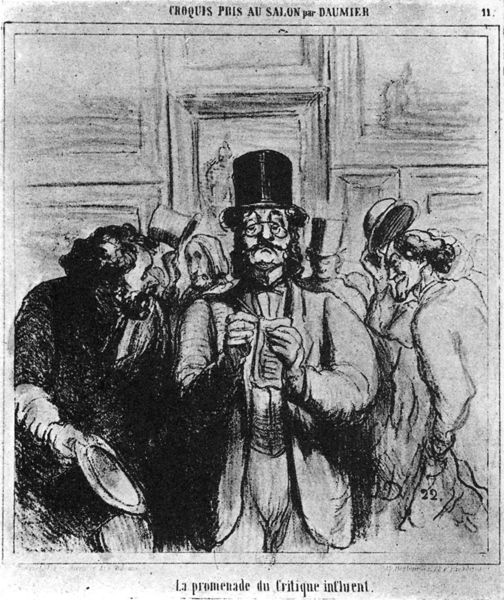
Titel: Die Promenade der einflussreichen Kritik
Künstler: Honoré Daumier
Schlagwörter: mann, weiß, frankreich, hut, hüte, männer, paris, schwarz, zeichnung, herren, zylinder, bart, wand, rahmen, schrift, bilder, französisch, frack, karikatur, salon, melone, zettel, kohle, karrikatur, kritik, brille, bleistift, kneifer, daumier, brief, grüßen, kritiker, jurist, grfik, bille, 22, höfflich